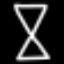
Label: hourglass